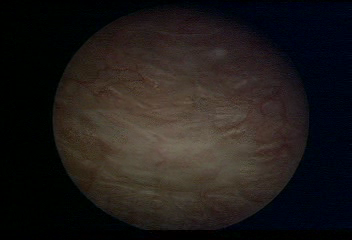
Modality: WLC
Class: Normal mucosa
Bladder cancer association: No